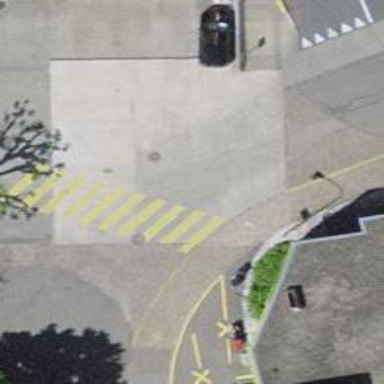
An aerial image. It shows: Unmarked pedestrian crossing with zebra markings.